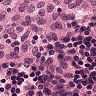
Metastatic tissue present: no